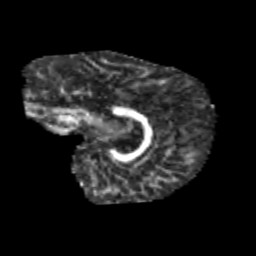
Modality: FA
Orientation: sagittal
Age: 12
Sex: male
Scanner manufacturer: siemens
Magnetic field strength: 3 T
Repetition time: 3.8 s
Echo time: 0.07 s